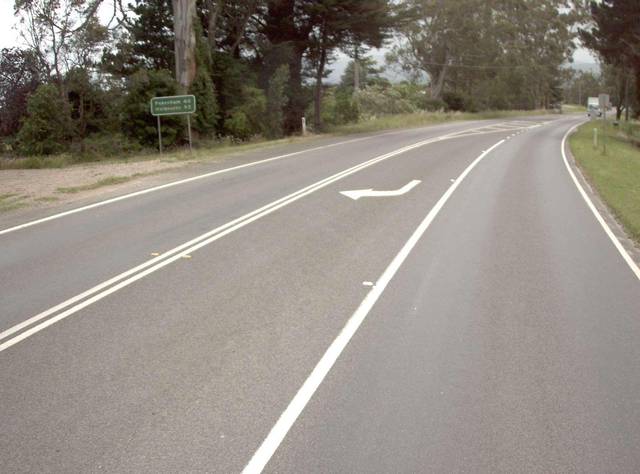
Region: Australia
Coordinates: -38.114, 145.841